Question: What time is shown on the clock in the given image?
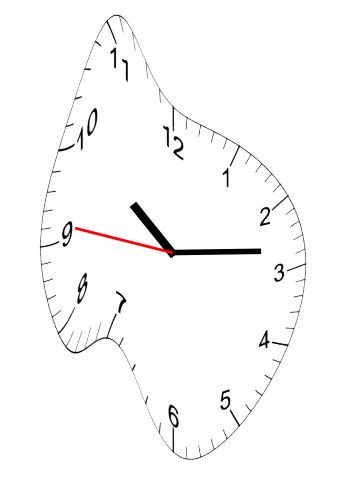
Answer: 10:13:46